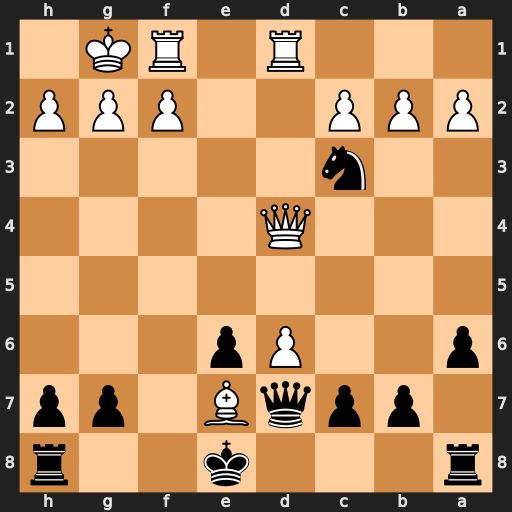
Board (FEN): r3k2r/1ppqB1pp/p2Pp3/8/3Q4/2n5/PPP2PPP/3R1RK1
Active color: b
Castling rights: kq
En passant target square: -
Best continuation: Ne2+ Kh1 Nxd4